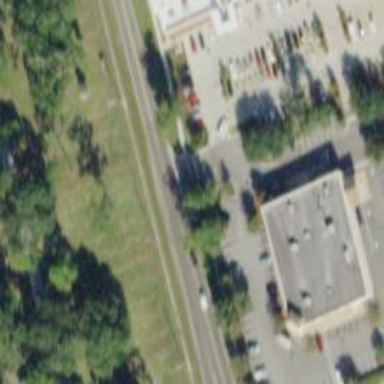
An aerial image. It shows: Retail area.